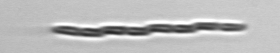
Label: Pseudo-nitzschia